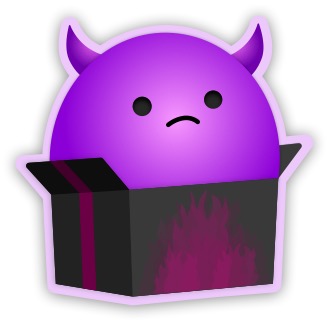
Label: others